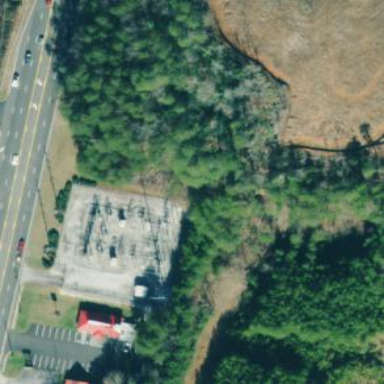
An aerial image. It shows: Distribution power substation secured by fence.